Question: I'm trying to build Gui with Tcl.tk and use it inside ICC (Synopsys).
Problem: All texts are justify to center instead of left.
every creation of "checkbutton" show text at center.
How can I order texts to be justify left side?
How can I disable halo around "checkbutton"?
'''
package require Tk 8.4
set default_font *adobe*helvetica*bold-r-normal*12*
option add *font $default_font
option add *background #D4D0C8
option add *foreground #000000
option add *activeBackground #ececec
option add *activeForeground #100
option add *selectBackground #c3c3c3
option add *disableForeground #a3a3a3
option add *troughColor #c3c3c3
option add *highlightBackground #d9d9d9
option add *width 2
proc ttt {} {
set mainWin ".win"
destroy $mainWin
toplevel $mainWin -padx 1 -pady 1
wm title $mainWin "Aviadz Tools"
wm geometry $mainWin +50+50
wm resizable $mainWin 1 1
frame $mainWin.top -borderwidth 1
pack $mainWin.top -side top -fill x -ipadx 200 -ipady 300 -anchor nw
labelframe $mainWin.top.icc -text " ICC " -fg blue -padx 5 -pady 5
pack $mainWin.top.icc -side top -anchor nw
place $mainWin.top.icc -x 1 -y 1 -width 300 -height 160
place [checkbutton $mainWin.top.icc.change_name -background grey -text "Change names" -justify left] -x 1 -y 0
place [checkbutton $mainWin.top.icc.vout -background grey -text "Verilog Out" -justify left] -x 1 -y 30
place [checkbutton $mainWin.top.icc.defout -background grey -text "DEF Out" -justify left] -x 1 -y 60
place [checkbutton $mainWin.top.icc.copy_mw_lib -background grey -text "Copy MW Lib" -justify left] -x 1 -y 90
pack $mainWin.top.icc.change_name $mainWin.top.icc.vout $mainWin.top.icc.defout
$mainWin.top.icc.copy_mw_lib -anchor w
button $mainWin.start -background green -text "Start" -command start
place $mainWin.start -x 158 -y 250
pack $mainWin.start -side bottom -fill x
'''
}

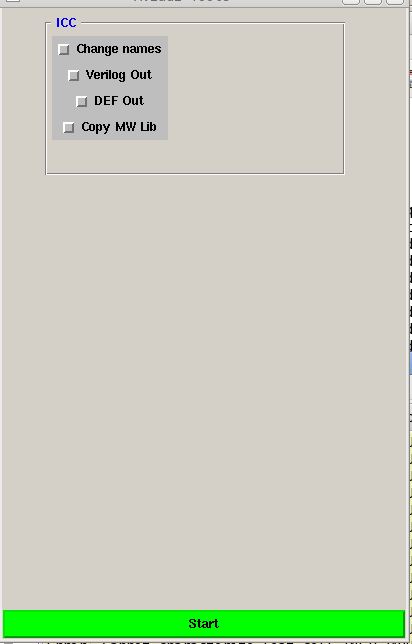
Answer: You can place the text inside a widget with the 'anchor' option like:
'''
button .c -text "Test" -width 100 -anchor w
'''